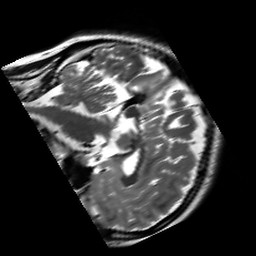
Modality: T2w
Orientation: sagittal
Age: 18
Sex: female
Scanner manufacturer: siemens
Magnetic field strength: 3 T
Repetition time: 7 s
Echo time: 0.09 s